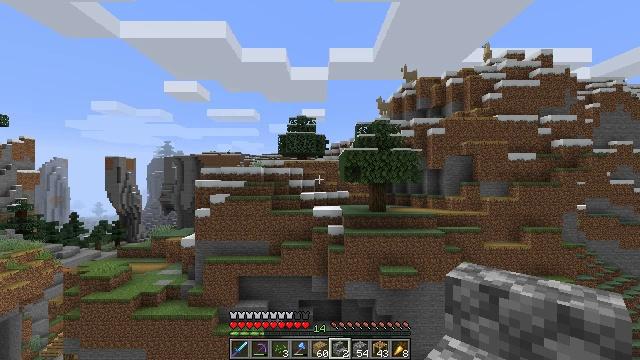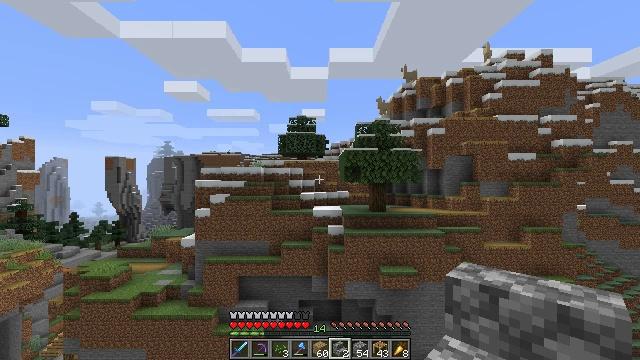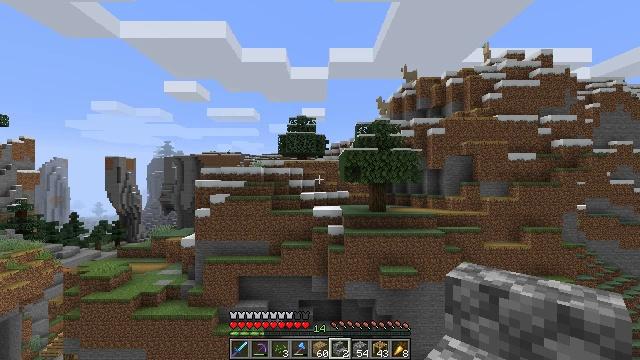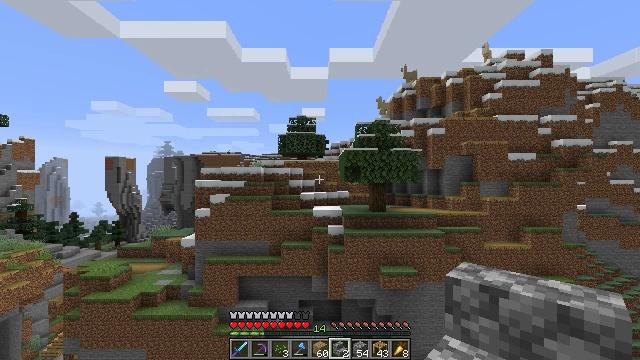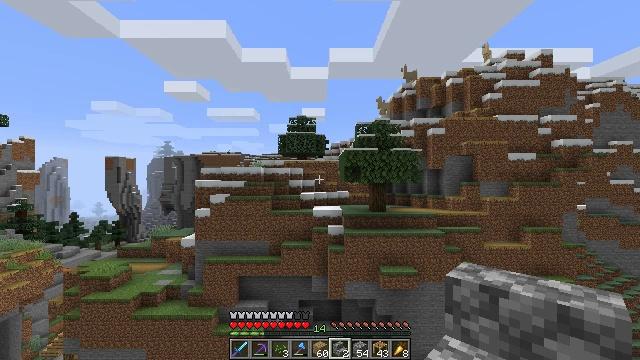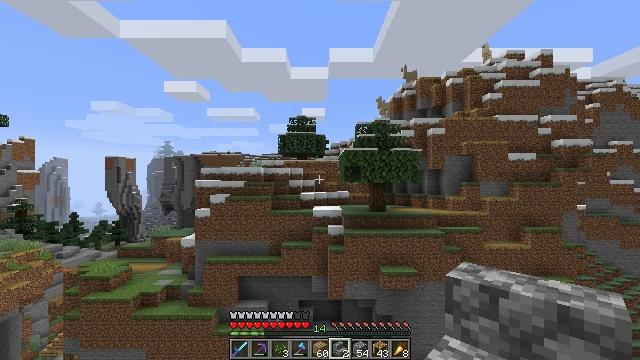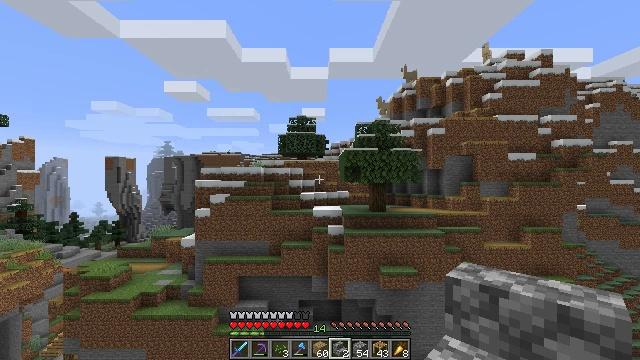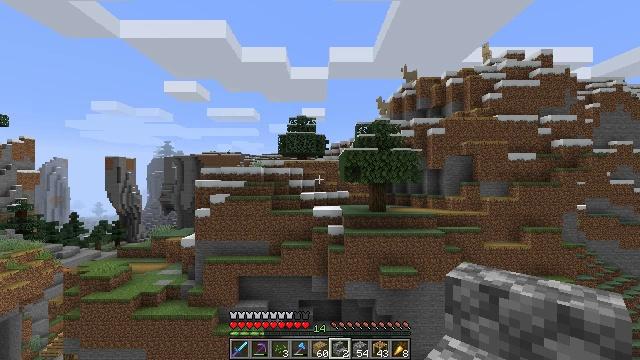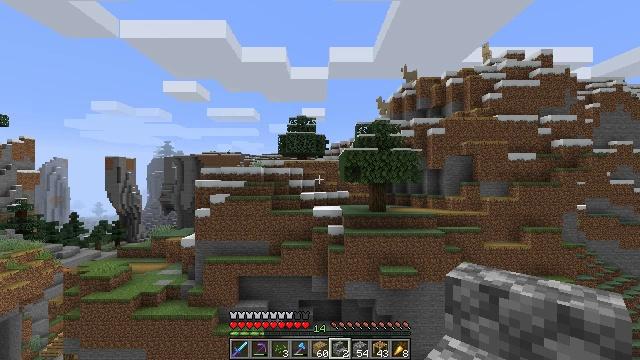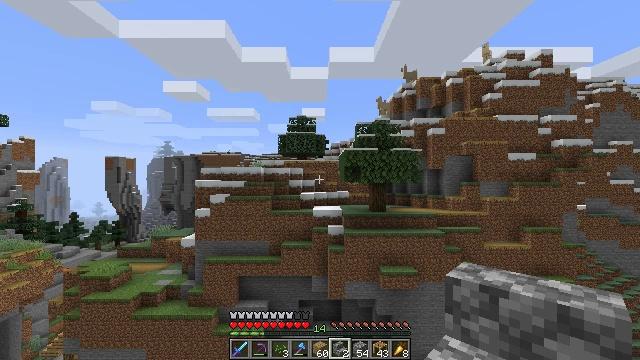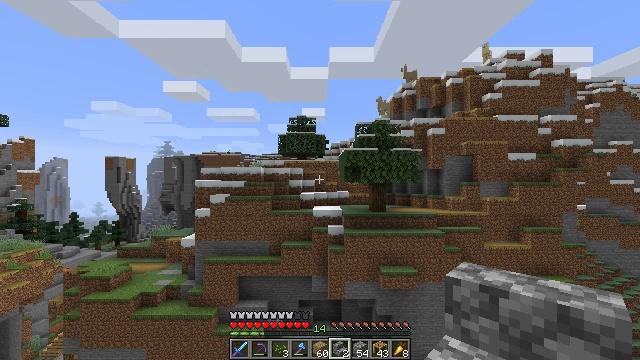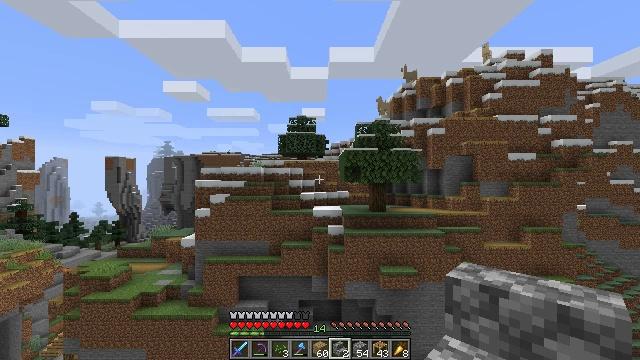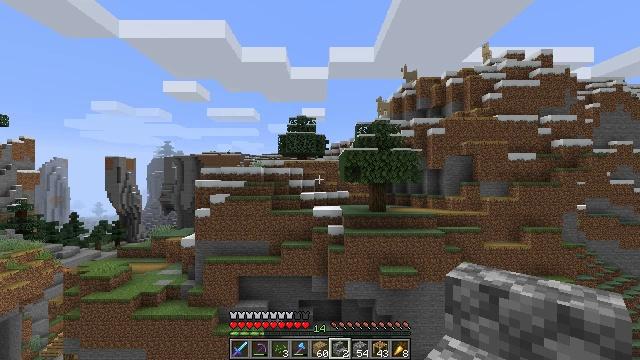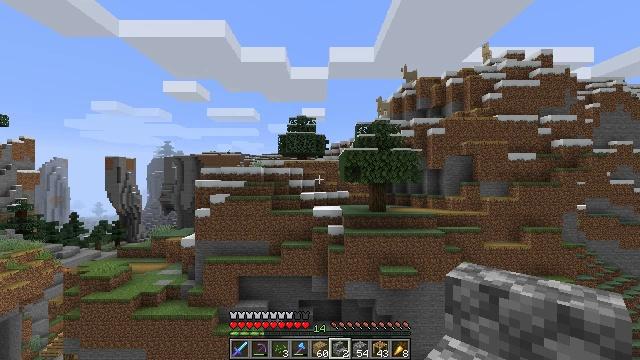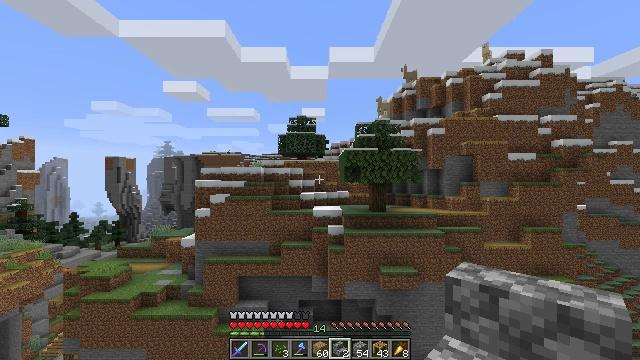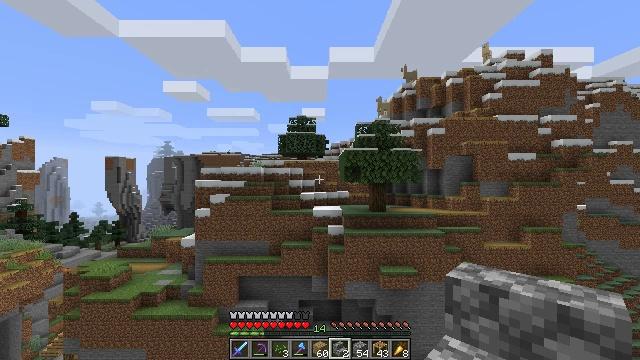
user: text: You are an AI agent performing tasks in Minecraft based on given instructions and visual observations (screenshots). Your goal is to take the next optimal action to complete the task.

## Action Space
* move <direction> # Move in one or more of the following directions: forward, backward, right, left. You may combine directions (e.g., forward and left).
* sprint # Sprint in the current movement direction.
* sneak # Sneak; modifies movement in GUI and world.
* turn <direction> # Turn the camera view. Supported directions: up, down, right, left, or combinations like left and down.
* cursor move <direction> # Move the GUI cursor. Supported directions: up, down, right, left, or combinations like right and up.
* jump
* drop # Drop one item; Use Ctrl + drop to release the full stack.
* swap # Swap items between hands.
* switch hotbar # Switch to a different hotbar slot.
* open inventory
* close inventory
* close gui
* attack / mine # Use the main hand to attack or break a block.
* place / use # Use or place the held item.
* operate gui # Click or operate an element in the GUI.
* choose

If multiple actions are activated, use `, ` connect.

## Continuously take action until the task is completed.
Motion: motion action
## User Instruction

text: Dismantle the scaffolding.
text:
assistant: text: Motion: no_op
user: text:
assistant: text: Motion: no_op
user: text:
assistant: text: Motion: no_op
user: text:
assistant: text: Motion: no_op
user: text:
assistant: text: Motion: no_op
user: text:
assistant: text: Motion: no_op
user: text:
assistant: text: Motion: no_op
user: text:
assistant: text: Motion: no_op
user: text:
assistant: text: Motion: no_op
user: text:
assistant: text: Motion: no_op
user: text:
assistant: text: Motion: no_op
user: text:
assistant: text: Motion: no_op
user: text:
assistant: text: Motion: no_op
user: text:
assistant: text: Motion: no_op
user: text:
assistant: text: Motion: no_op
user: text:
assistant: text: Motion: no_op
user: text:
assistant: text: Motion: no_op
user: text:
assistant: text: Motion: no_op
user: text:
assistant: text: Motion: no_op
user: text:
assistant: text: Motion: no_op
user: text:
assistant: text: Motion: no_op
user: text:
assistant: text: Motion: no_op
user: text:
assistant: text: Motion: no_op
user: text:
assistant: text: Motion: no_op
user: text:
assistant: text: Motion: no_op
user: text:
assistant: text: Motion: no_op
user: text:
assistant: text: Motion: no_op
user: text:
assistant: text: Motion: no_op
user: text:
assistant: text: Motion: no_op
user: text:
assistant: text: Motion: no_op